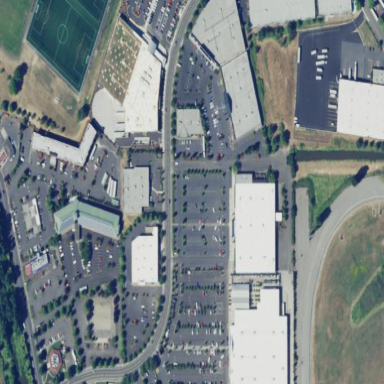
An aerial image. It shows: Retail area.